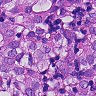
Metastatic tissue present: yes